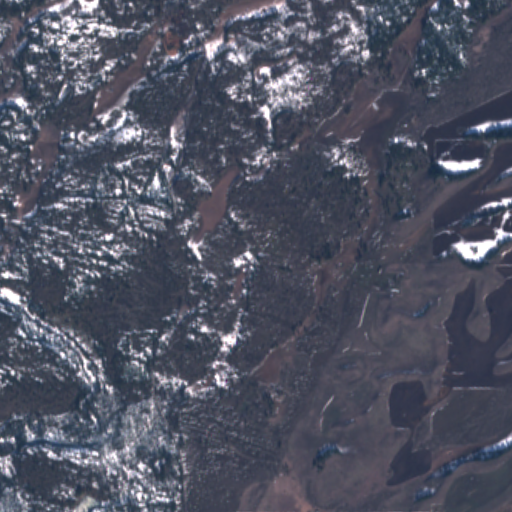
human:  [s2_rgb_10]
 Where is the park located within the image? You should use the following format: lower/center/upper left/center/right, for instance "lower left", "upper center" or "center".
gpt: The park is located in the lower right of the image.
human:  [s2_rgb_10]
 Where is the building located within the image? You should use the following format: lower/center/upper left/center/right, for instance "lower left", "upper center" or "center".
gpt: The building is located in the upper left of the image.
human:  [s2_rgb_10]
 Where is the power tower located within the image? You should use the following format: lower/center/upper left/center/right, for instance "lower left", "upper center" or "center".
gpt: There is no power tower in the image.